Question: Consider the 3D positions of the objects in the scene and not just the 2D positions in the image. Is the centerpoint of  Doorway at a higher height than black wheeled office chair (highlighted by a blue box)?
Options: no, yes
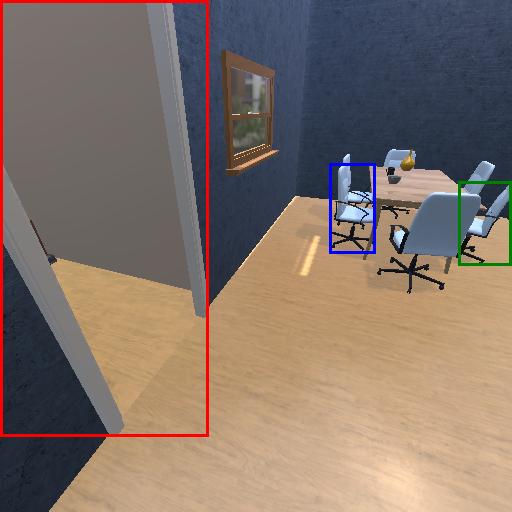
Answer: no